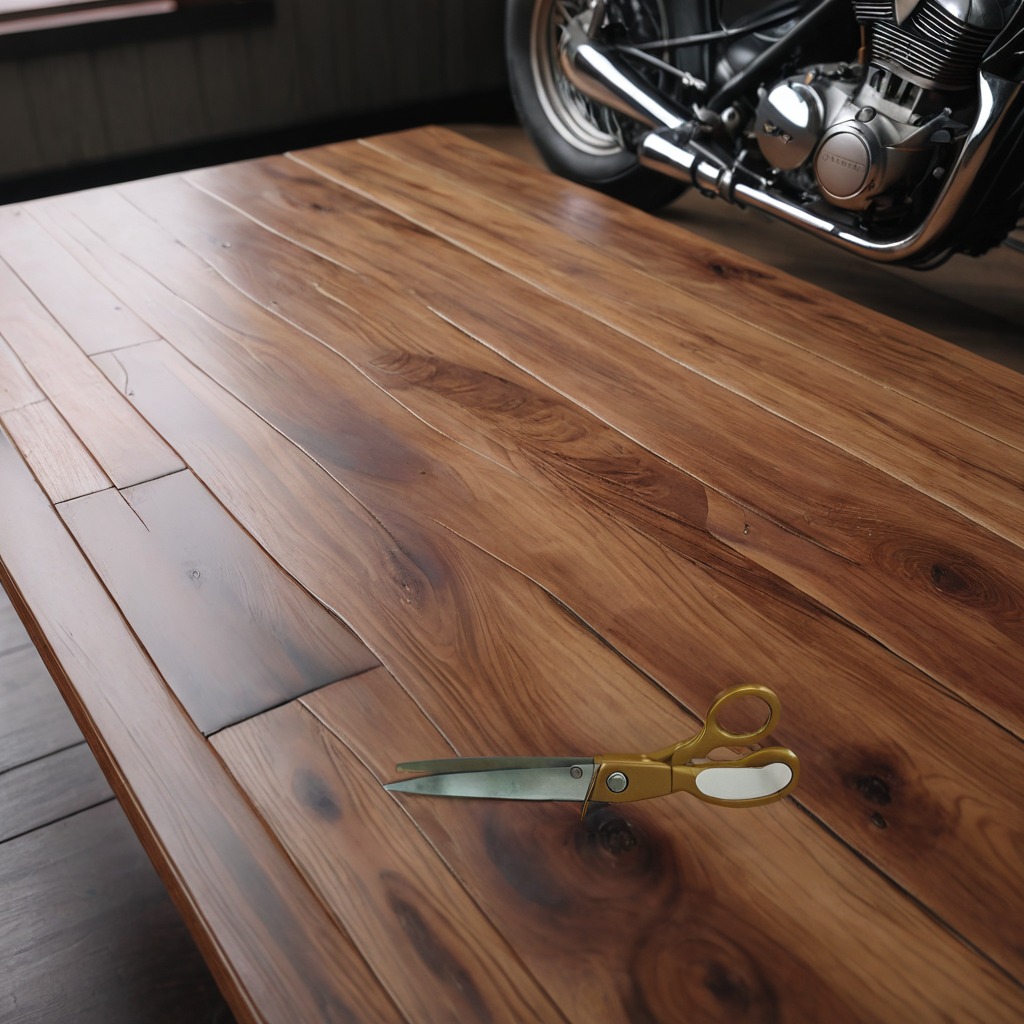
A scissor lies on an oil-spilled wooden table in a vintage motorcycle garage.